Question: Basically, I want the output DataTable to that has the values matching with the Input selection value ('radioButtons'). I know I can do a simple filter but that would remove all the other rows that do not match the criteria which I do not want.
Any help is appreciated! Thanks!
'''
library(shiny)
library(DT)
ui <- basicPage(
h3("The mtcars data"),
fluidRow(column(2,
offset = 1,
radioButtons("valSel", strong("Gear"),
inline = TRUE,
choices = c("3", "4", "5"),
selected = "3")),
fluidRow(column(10,
offset = 1,
dataTableOutput("mytable")))
)
)
server <- function(input, output) {
output$mytable = DT::renderDataTable({
mtcars[mtcars$gear == input$valSel, ]
})
}
shinyApp(ui, server)
'''

<URL>
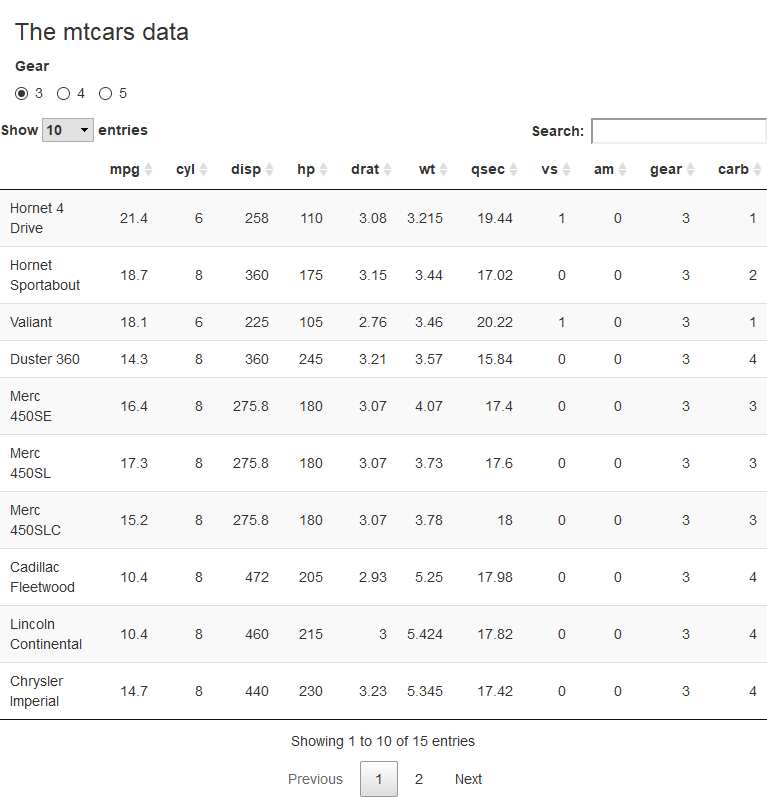
Answer: You can create a custom 'js' function and switch to the desired page. Try this
'''
library(shiny)
library(DT)
library(tidyverse)
ui <- basicPage(
h3("The mtcars data"),
fluidRow(column(2,
offset = 1,
radioButtons("valSel", strong("Gear"),
inline = TRUE,
choices = c("3", "4", "5"),
selected = "3")),
fluidRow(column(10,
offset = 1, # verbatimTextOutput("t1"),
DTOutput("mytable")))
),
tags$script(HTML(
"Shiny.addCustomMessageHandler('pager',function(page) {
$('#'+'mytable').find('table').DataTable().page(page).draw(false);
})"
))
)
server <- function(input, output, session) {
mydf <- reactive({
mtcars %>% mutate(rowid = row_number())
})
subdf <- reactive({
req(mydf())
mydf()[mydf()$gear == input$valSel, ]
})
output$t1 <- renderPrint({ceiling(min(subdf()$rowid)/10)})
output$mytable = renderDT({
n <- length(names(mydf())) ## to remove rowid
mydf()[,-n]
})
observeEvent(input$valSel,{
page <- ceiling(min(subdf()$rowid)/10) ## assumes 10 rows are displayed per page (default); if different, replace 10 by the number of rows displayed per page
session$sendCustomMessage("pager",page-1)
})
}
shinyApp(ui, server)
'''